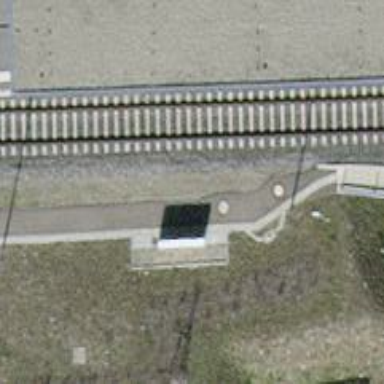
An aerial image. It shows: Siding with one track.